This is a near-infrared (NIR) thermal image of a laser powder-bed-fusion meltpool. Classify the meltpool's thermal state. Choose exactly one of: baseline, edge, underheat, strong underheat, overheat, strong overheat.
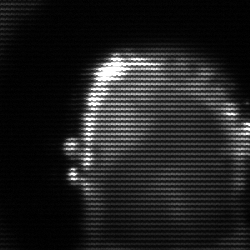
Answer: baseline